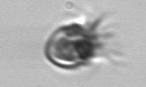
Label: Ciliophora